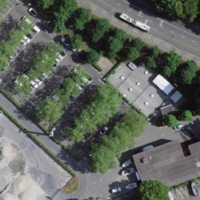
EUNIS habitat code: 57
Species observed at this site:
Aglais urticae